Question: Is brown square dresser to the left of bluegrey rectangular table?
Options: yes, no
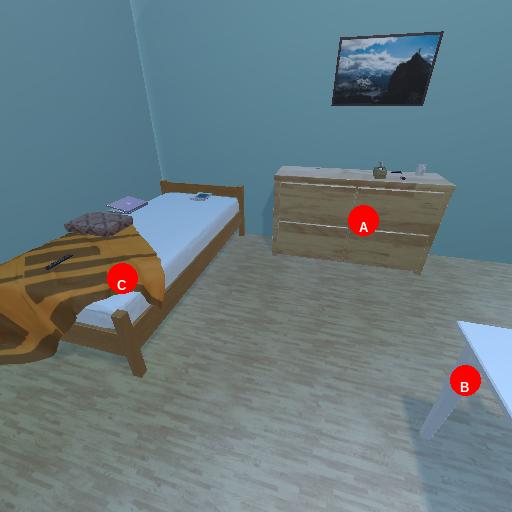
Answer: yes